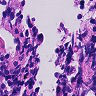
Metastatic tissue present: no